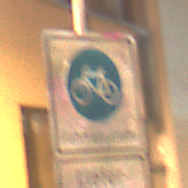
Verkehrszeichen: BeginnFahrradstrasse
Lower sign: BesondereFahrzeugeUndTransportgueter5
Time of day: Night
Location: Outdoor (Urban)
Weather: Clear
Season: NotSpecified
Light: Artificial